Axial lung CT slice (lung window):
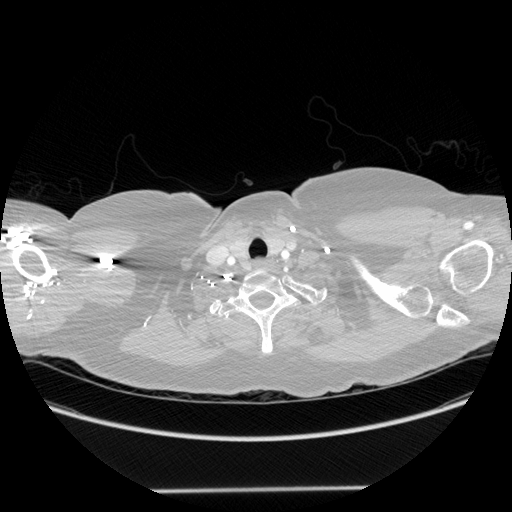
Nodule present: no